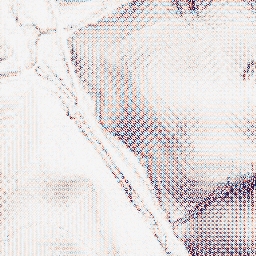
Category: wavelet
Decomposition family: wavelet_biorthogonal
Decomposition parameters: wavelet: bior1.3
level: 1
Upsampling method: regularized
Upsampling parameters: scale: 4
lambda_reg: 0.1
Upsampling scale: 4